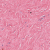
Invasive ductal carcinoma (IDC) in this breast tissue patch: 0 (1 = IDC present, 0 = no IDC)